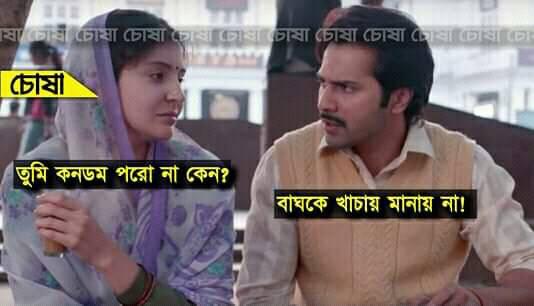
Caption:  তুমি কনডম পরো না কেন ?   বাঘকে খাচায় মানায় না !
Label: non-hate